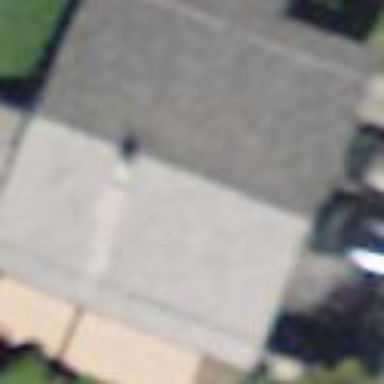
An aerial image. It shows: Building with tile roof.